RGB frame:
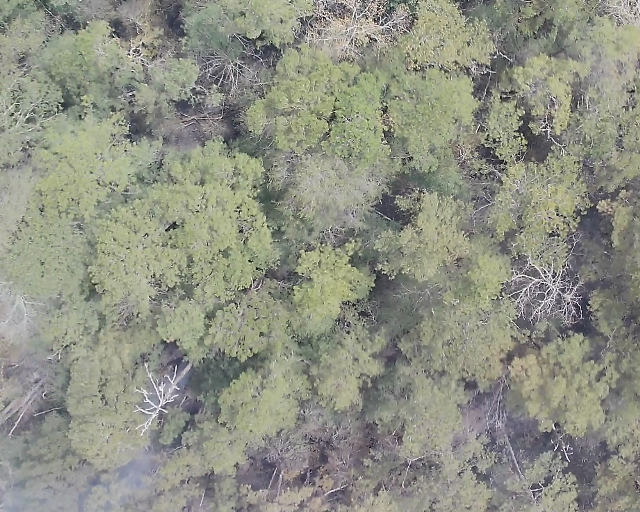
Thermal frame:
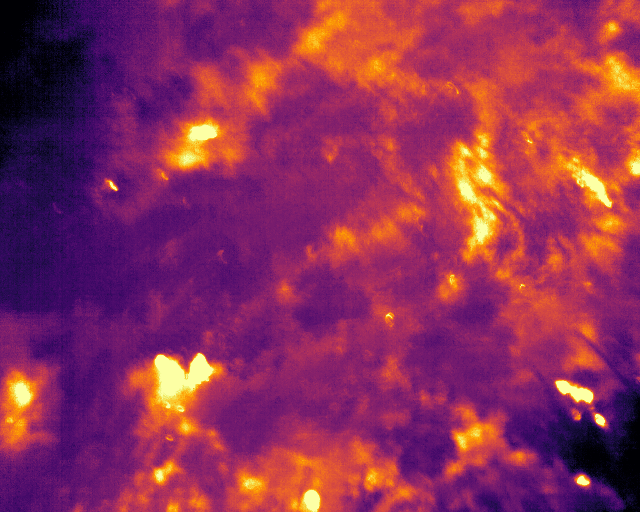
Captured: 2026-02-26 03:08:44
Pixels at or above 80 °C: 35 (fraction of frame: 0.0001068)